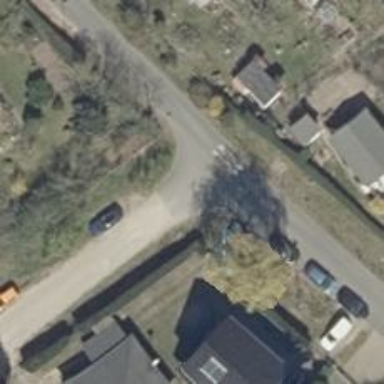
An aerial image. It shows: Residential road with asphalt surface.